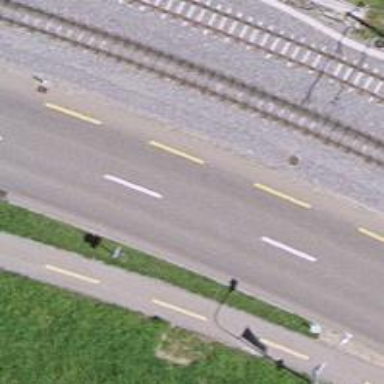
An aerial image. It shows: Secondary road with cycle lane on the left.